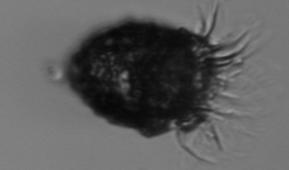
Label: Stenosemella_pacifica